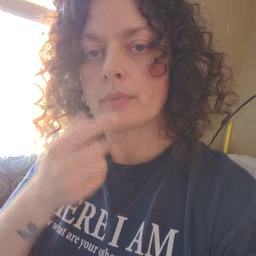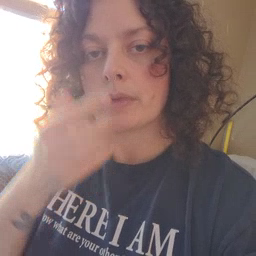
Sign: mouth